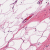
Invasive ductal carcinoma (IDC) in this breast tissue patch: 0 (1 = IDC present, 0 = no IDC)